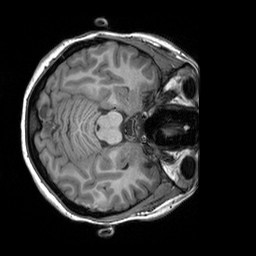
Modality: T1w
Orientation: axial
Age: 23
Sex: female
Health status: healthy
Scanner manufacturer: siemens
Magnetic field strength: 3 T
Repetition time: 2.3 s
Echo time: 0.00303 s